Question: Trying to follow the book <URL> on a CentOS 6 Linux with rails 4 and ruby 2

And it repeatedly suggests me to uncomment a line in 'config/routes.rb':
'''
# match ':controller(/:action(/:id))(.:format)'
end
'''
but there is no such line in the <URL> - at least not after I run something like
'''
# rails new guestbook
# cd guestbook/
# rails generate controller entries
# vim app/controllers/entries_controller.rb
# vim app/views/entries/sign_in.html.erb
# rails server
'''
Is there maybe a new similar configuration line in Rails 4?
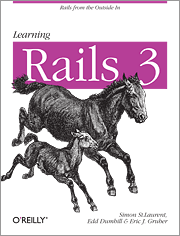
Answer: Example of regular route:
'''
get 'products/:id' => 'catalog#view'
'''
And root like this.
'''
root 'home#index'
'''